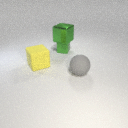
large green metal cube above small green rubber cube